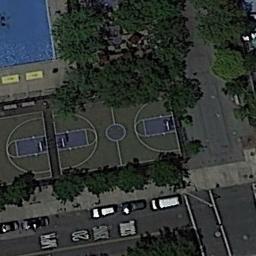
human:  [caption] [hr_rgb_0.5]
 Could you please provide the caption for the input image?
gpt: The swimming pool and two basketball courts are next to the roads,With many trees nearby .

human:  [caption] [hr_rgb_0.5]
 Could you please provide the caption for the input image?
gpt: Two basketball courts next to a pool and some trees beside .

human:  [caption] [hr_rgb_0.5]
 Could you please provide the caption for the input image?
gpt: Several cars are on the road next to two basketball courts .

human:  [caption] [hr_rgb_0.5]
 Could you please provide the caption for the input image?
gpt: There is a basketball court beside the green land .